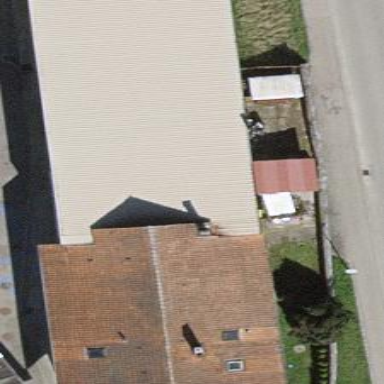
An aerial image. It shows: Building that houses car repair shop.